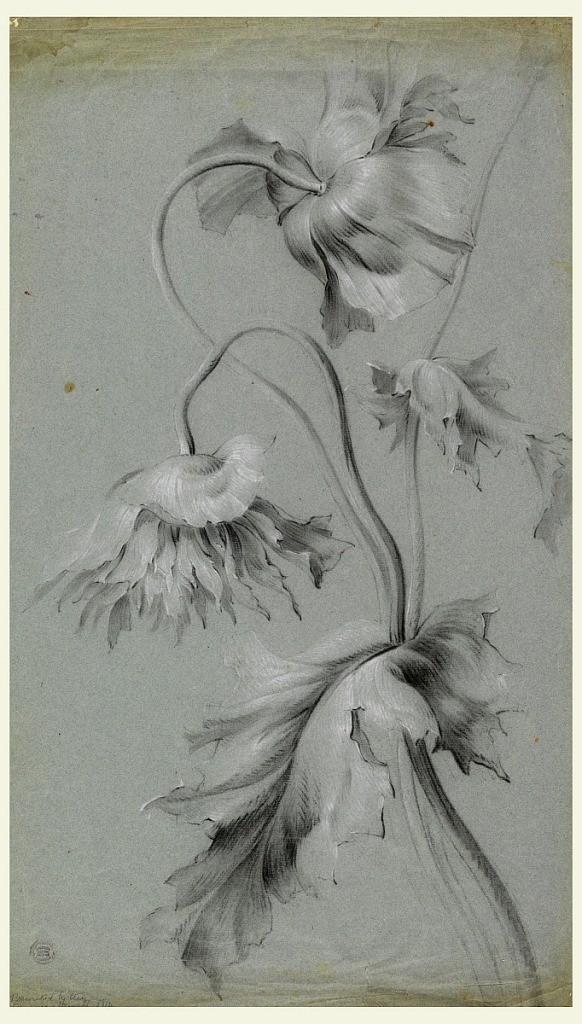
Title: Floral Design
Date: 1740–70
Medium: Black, white crayon, brush and wash on paper
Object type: Drawing
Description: Three stems, one with a leaf and a blossom, one with a blossom, one with a leaf.